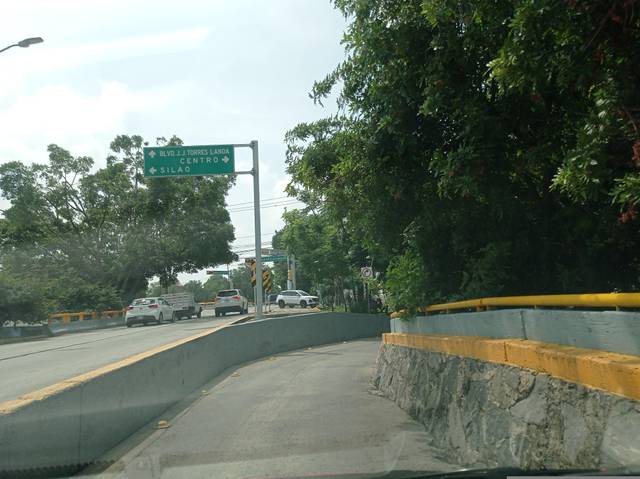
Region: Mexico
Coordinates: 21.109, -101.663